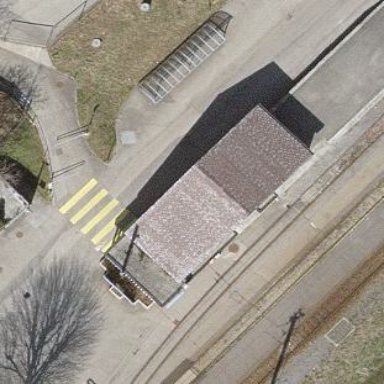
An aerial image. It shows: Train station building.